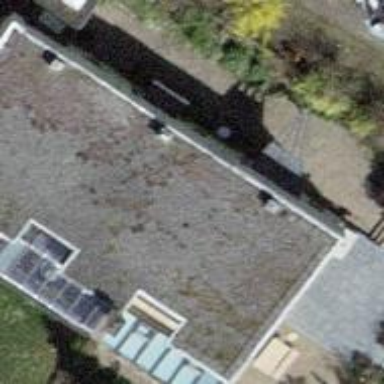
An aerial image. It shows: Building with flat roof.